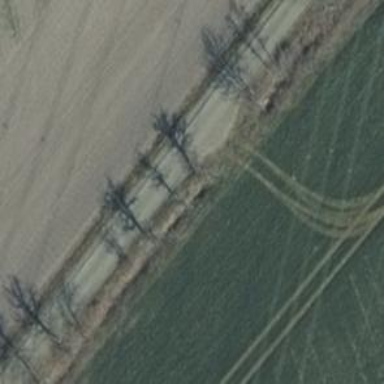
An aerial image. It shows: Avenue lined with trees.